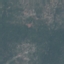
Label: HerbaceousVegetation